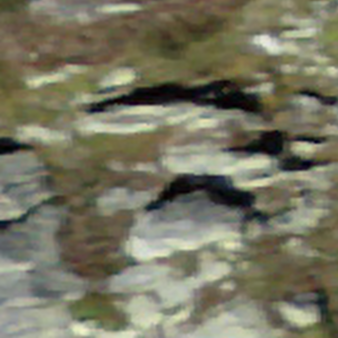
Label: other